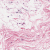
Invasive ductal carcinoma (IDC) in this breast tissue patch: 0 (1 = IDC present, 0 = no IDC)